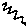
Label: zigzag